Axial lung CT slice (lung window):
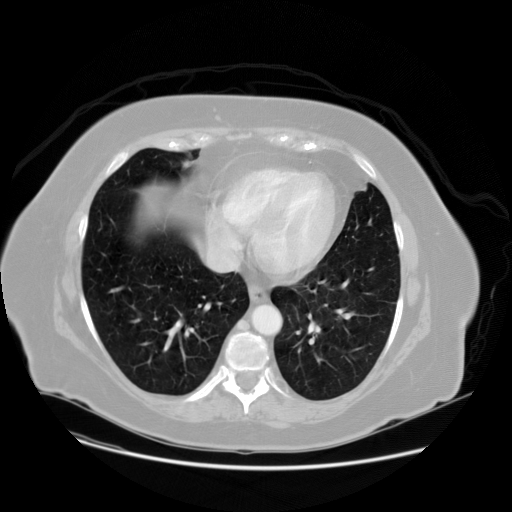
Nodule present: no